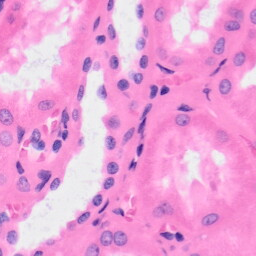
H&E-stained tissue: Kidney